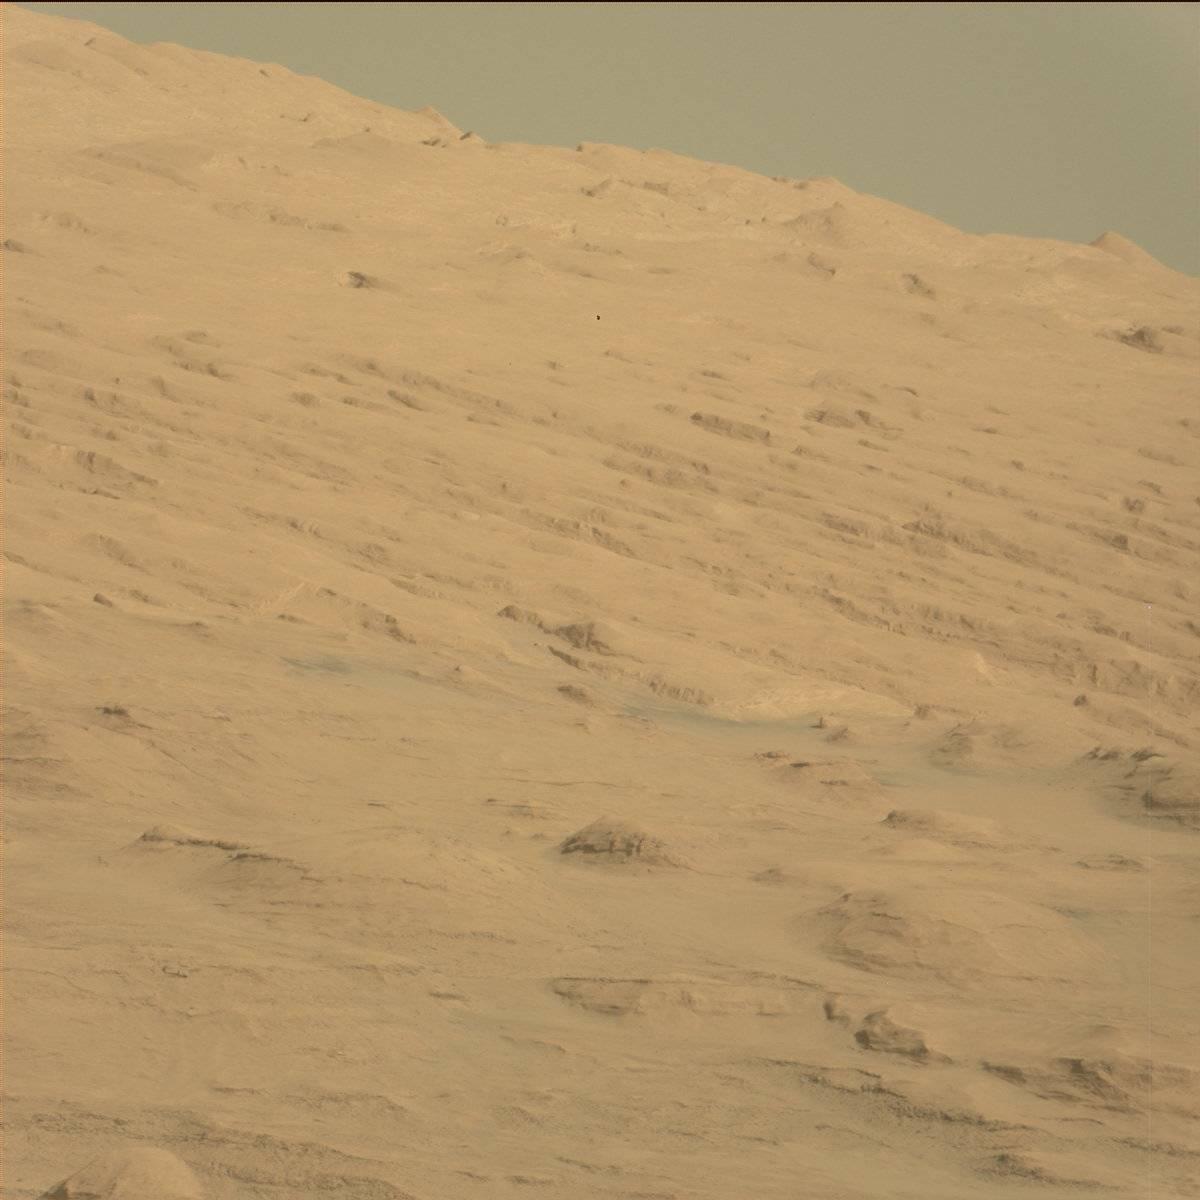
Terrain classes present: Ridge, Sky